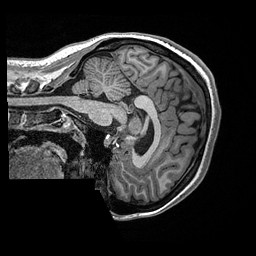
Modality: T1w
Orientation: sagittal
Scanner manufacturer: ge
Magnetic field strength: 3 T
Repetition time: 2.349 s
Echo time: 0.002968 s